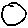
Label: circle